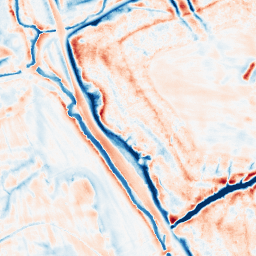
Category: edge_preserving
Decomposition family: bilateral
Decomposition parameters: d: 21
sigma_color: 150
sigma_space: 100
Upsampling method: bicubic_3x
Upsampling parameters: scale: 3
Upsampling scale: 3